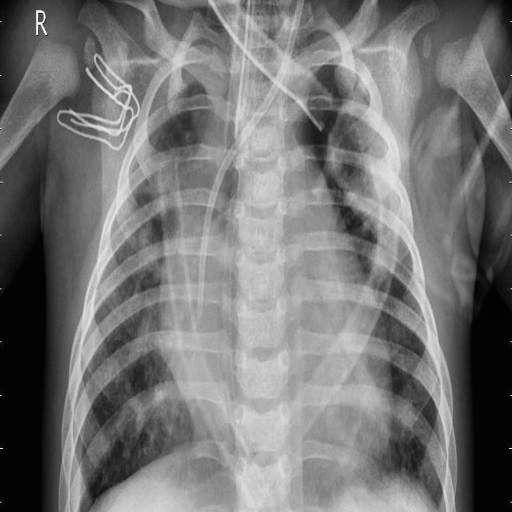
Finding: PNEUMONIA